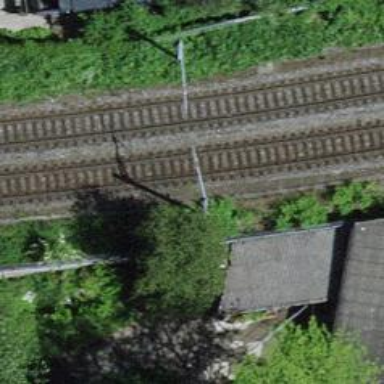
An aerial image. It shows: Single railway track with electrification through contact line.